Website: lowes
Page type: payment
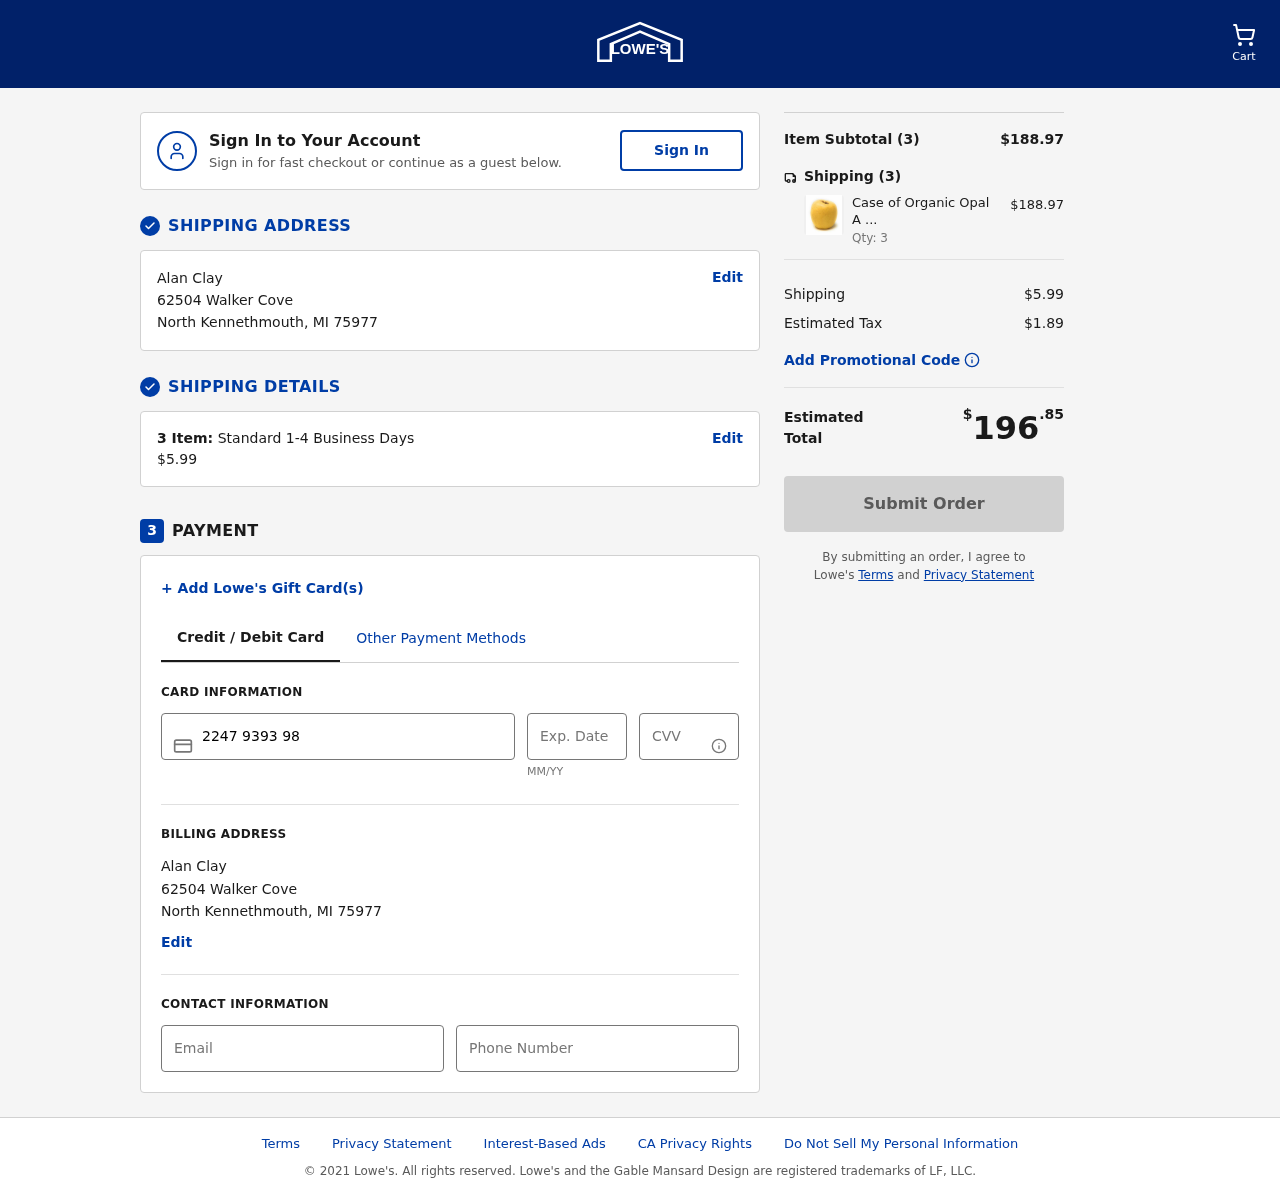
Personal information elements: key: PII_CARD_CVV
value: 694
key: PII_CARD_EXPIRY
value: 07/30
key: PII_CARD_NUMBER
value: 2247 9393 9840 3889
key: PII_CITY
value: North Kennethmouth
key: PII_EMAIL
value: alan_clay@gmail.com
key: PII_FULLNAME
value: Alan Clay
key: PII_PHONE
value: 3409639494
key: PII_POSTCODE
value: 75977
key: PII_STATE_ABBR
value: MI
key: PII_STREET
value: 62504 Walker Cove
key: PII_FULLNAME2
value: Alan Clay
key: PII_CITY2
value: North Kennethmouth
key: PII_STATE_ABBR2
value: MI
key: PII_POSTCODE_FULL
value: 75977
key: PII_POSTCODE_NUMERIC
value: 75977
Product elements: key: PRODUCT1_NAME
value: Case of Organic Opal Apples (72-100 ct)
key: PRODUCT1_PRICE
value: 62.99
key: PRODUCT1_QUANTITY
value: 3
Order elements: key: ORDER_NUM_ITEMS
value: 3
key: ORDER_SHIPPING_COST
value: $5.99
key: ORDER_NUM_ITEMS2
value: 3
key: ORDER_SUBTOTAL
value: $188.97
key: ORDER_NUM_ITEMS3
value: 3
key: ORDER_SHIPPING_COST2
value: $5.99
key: ORDER_TAX
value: $1.89
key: ORDER_TOTAL
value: $196.85